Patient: sex M, age 25
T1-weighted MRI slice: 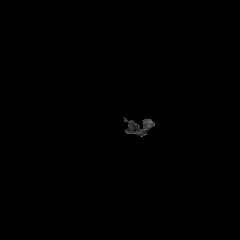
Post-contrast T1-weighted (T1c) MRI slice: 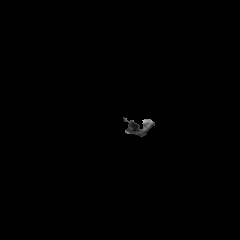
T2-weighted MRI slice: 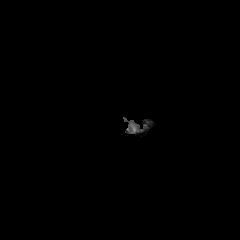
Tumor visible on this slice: no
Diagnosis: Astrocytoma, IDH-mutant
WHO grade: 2